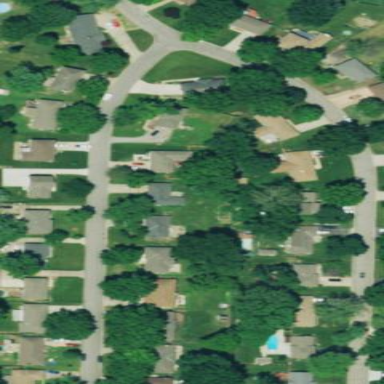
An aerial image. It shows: This residential area consists of single-family homes.